Field crop: tomato
Growth stage: 1
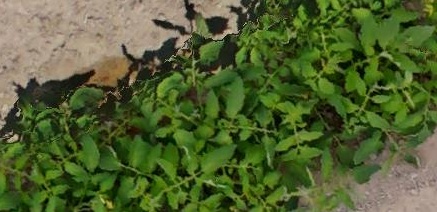
Species: tomato